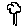
Label: tree